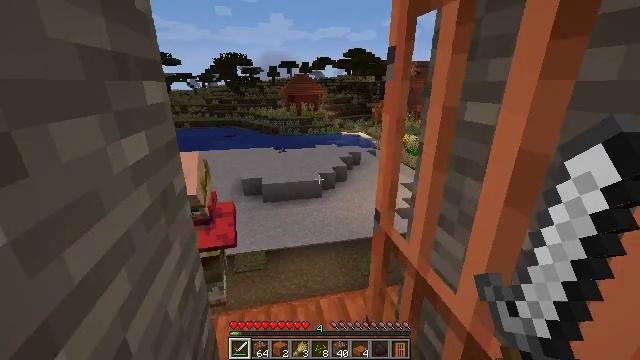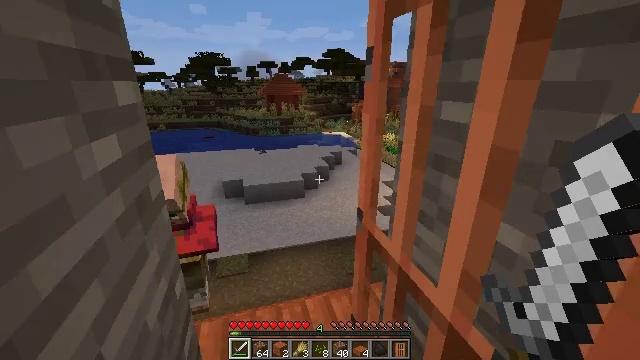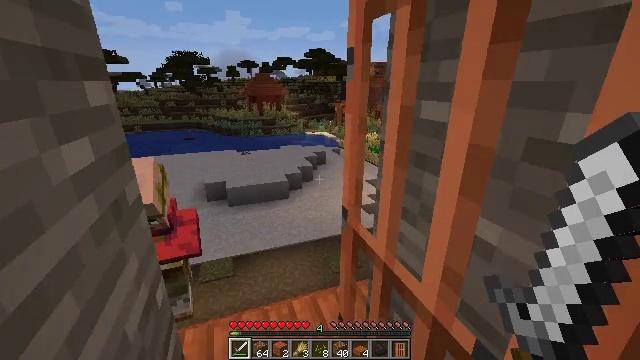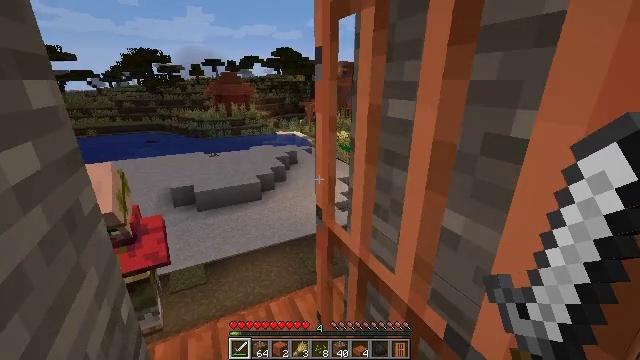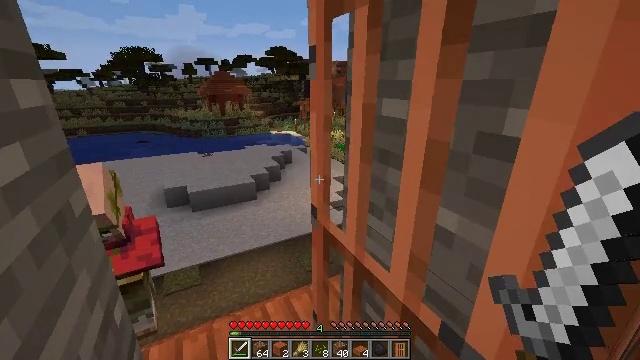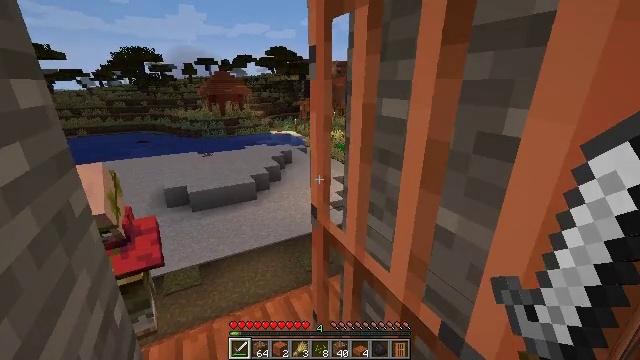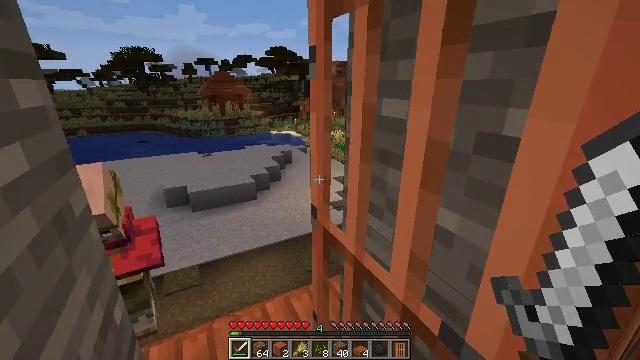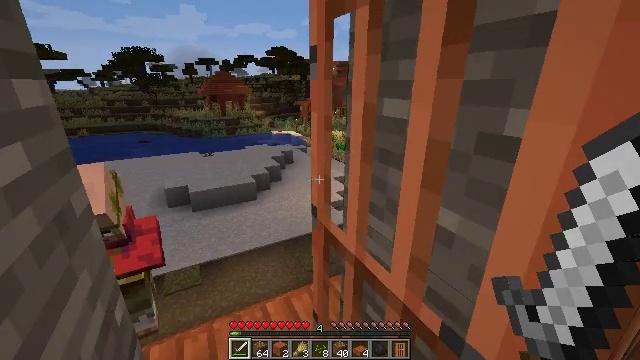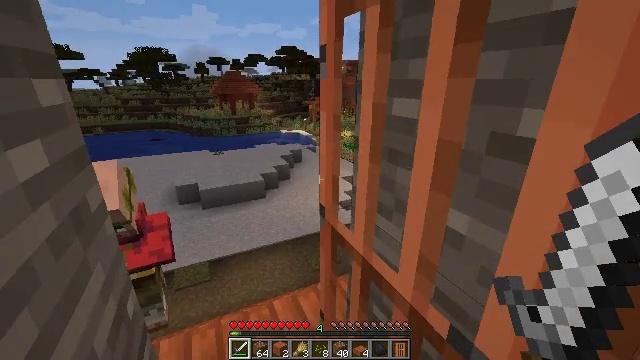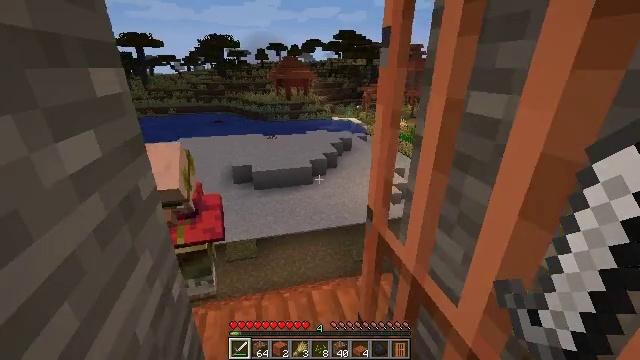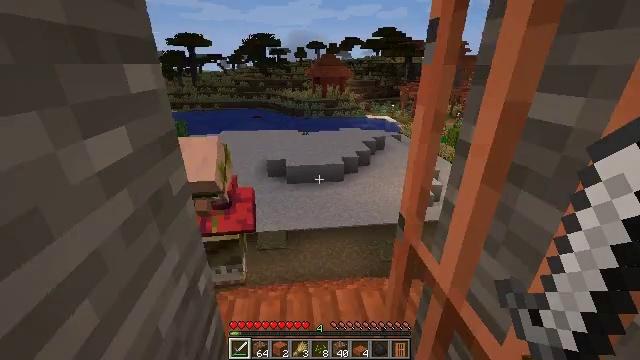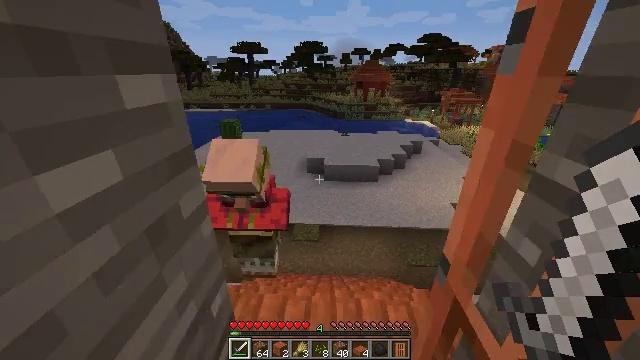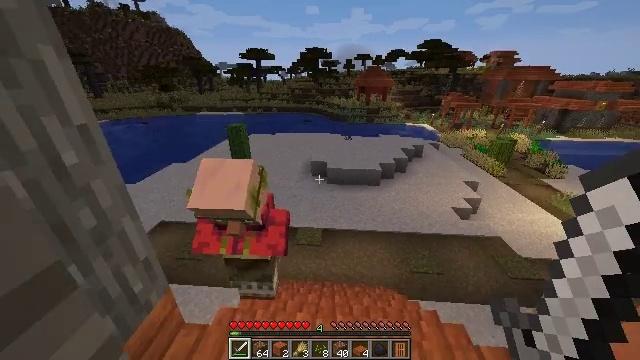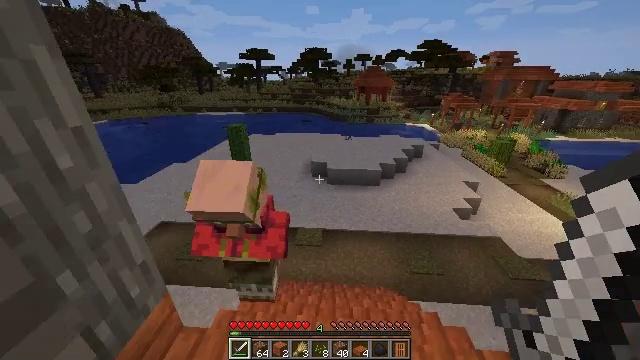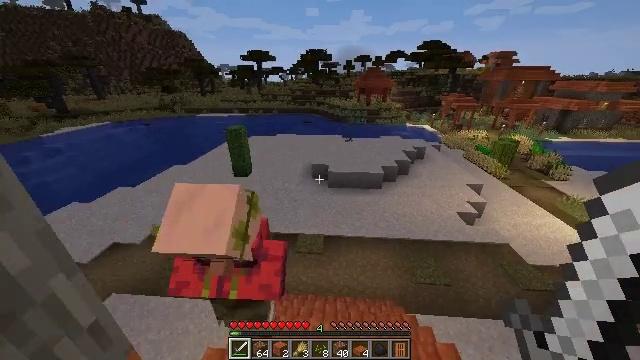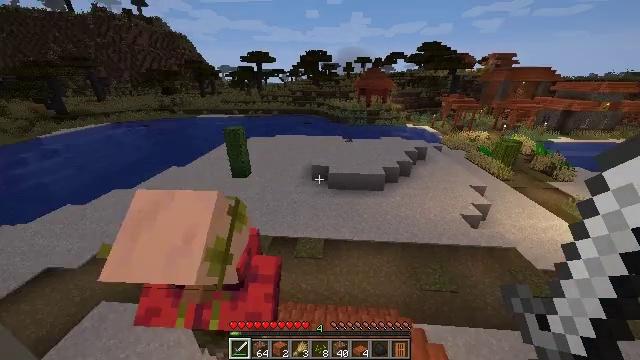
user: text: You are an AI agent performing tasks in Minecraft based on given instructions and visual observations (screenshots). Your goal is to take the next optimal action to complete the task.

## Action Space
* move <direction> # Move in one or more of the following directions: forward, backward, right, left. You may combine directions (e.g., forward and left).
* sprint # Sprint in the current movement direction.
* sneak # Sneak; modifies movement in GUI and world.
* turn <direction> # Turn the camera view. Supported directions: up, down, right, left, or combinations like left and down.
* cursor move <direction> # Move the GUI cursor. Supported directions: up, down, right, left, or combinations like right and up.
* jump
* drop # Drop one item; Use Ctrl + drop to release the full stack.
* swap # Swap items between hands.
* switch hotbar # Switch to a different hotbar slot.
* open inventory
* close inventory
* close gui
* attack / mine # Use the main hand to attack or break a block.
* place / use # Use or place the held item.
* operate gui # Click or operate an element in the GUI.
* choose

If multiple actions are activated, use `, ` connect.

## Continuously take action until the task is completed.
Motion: motion action
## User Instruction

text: Mine sand by the water.
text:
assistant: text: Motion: turn right
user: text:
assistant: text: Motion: turn right
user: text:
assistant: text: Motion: turn right
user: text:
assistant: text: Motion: turn right
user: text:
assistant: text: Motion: no_op
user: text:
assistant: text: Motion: no_op
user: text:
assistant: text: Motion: no_op
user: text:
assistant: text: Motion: sprint, turn left
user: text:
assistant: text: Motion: move forward, sprint, turn left and down
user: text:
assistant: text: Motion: move forward, sprint, turn left
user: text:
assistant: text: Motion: move forward, sprint, turn left
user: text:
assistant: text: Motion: move forward, sprint, turn left
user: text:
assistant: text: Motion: move forward, sprint
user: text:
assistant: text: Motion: move forward, sprint
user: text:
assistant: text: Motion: move forward, sprint
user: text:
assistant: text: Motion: move forward, sprint
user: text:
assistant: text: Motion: move forward, sprint, turn right
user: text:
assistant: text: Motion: move forward, sprint, turn right
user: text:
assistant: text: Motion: move forward, sprint, turn right
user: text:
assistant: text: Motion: move forward, sprint, turn right
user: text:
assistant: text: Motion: move forward, sprint, turn right
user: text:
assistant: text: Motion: move forward, sprint, turn right
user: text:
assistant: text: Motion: move forward, sprint, turn right
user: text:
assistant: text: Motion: move forward, sprint, turn right
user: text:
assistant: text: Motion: move forward, sprint, turn right
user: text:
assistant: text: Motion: move forward, sprint, turn right
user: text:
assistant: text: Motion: move forward, sprint, turn right
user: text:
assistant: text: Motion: move forward, sprint, turn right
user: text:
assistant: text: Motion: move forward, sprint, turn right
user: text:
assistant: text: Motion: move forward, sprint, turn right